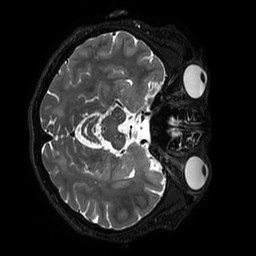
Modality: T2w
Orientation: axial
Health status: ill
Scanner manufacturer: philips
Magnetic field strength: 3 T
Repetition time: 2.5 s
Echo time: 0.331 s